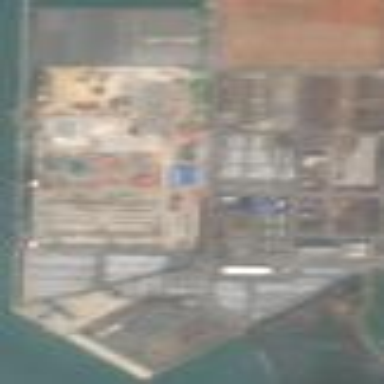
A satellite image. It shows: Industrial area designated as port.